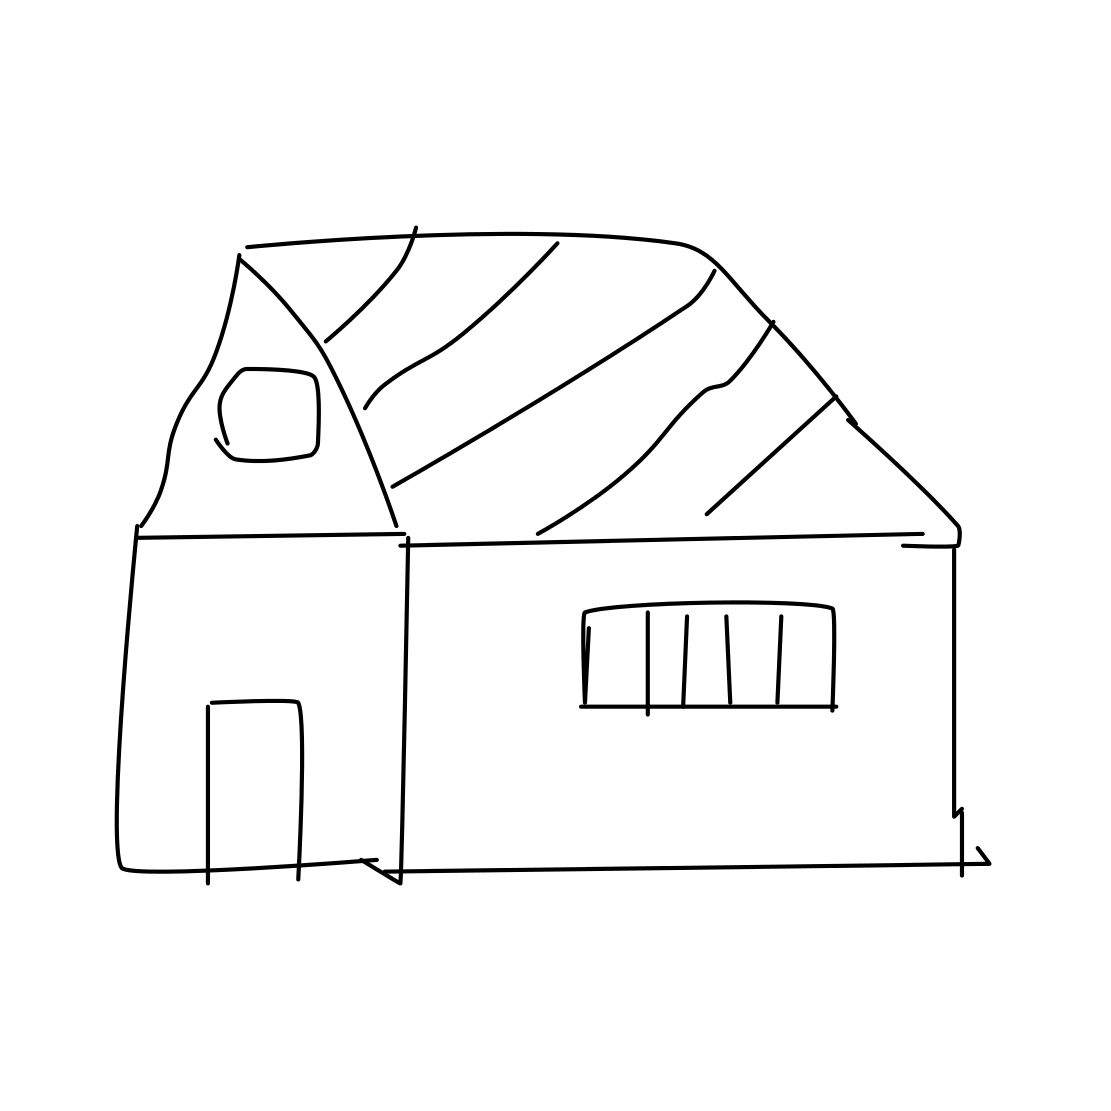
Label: house